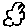
Label: cloud